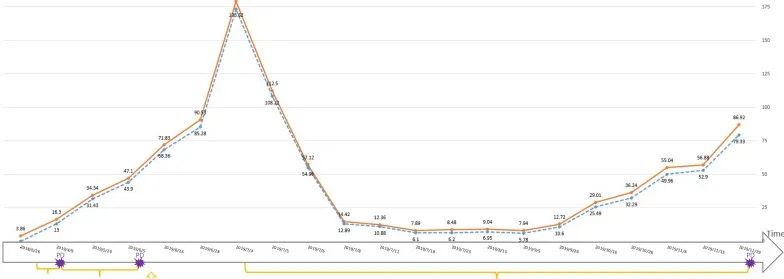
The amount of white blood cells and the number of neutrophils in patients are monitored at different times.
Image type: pathology (immunostaining)